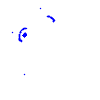
Particle: pion